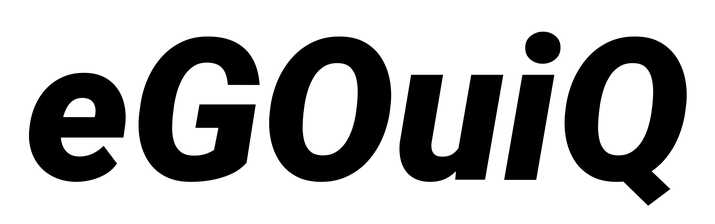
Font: Roboto-Italic_Black_Italic